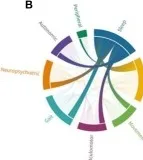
Connections between different symptom groups in anti-IgLON5 disease. Each symptom group is represented by a fragment of the outer circular layout. Arcs represent connection and flow between groups. Fragments and arch sizes are equal to percentage of overall symptoms/flow between symptom groups. (B) When focusing on patients with sleep disorder, most cases also display bulbar symptoms followed by gait impairment, while association with peripheral symptoms is the rarest combination.
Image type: radiology (x_ray)